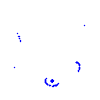
Particle: proton